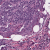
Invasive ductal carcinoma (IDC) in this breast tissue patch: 1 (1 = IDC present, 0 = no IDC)